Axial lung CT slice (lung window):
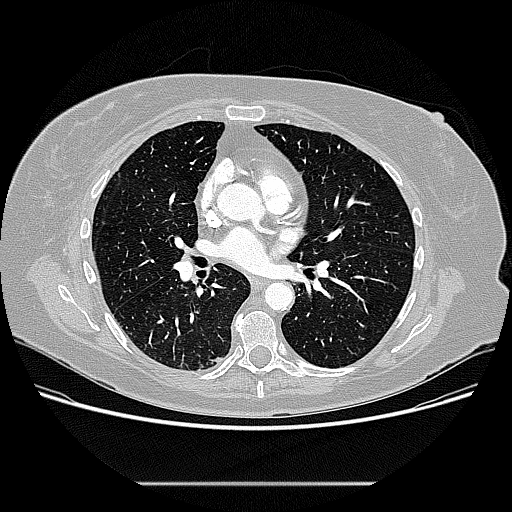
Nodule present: no